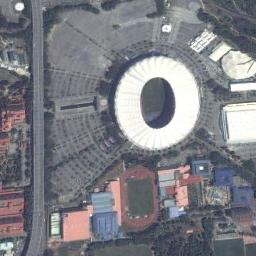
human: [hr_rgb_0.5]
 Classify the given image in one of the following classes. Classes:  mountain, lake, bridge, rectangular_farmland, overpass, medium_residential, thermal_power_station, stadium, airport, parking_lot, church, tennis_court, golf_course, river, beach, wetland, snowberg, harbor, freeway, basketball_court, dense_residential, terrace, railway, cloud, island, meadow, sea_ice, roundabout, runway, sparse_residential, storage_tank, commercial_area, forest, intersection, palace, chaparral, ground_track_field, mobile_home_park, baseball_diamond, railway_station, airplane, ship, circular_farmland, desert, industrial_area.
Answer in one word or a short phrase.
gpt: stadium